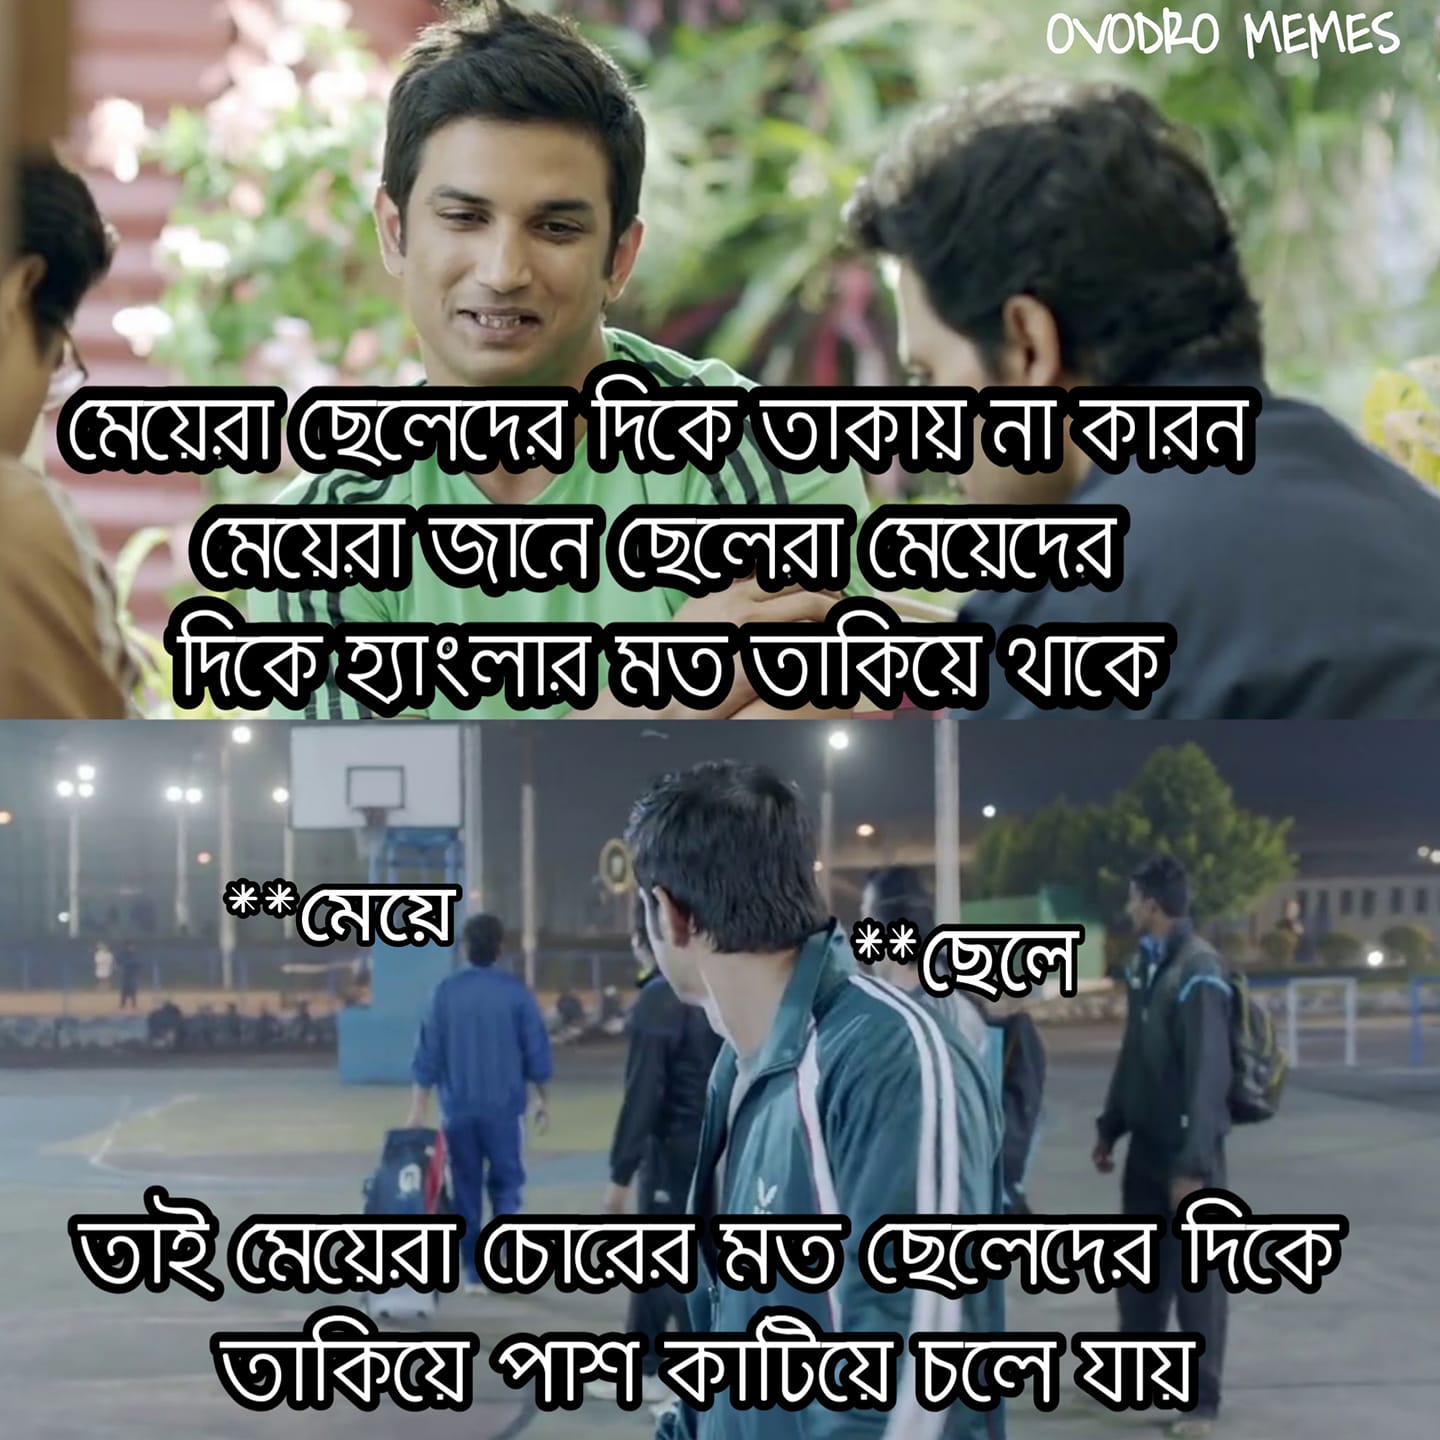
Caption: মেয়েরা ছেলেদের দিকে তাকায় না কারন মেয়েরা জানে ছেলেরা মেয়েদের দিকে হ্যাংলার মত তাকিয়ে থাকে    **মেয়ে    **ছেলে    তাই মেয়েরা চোরের মত ছেলেদের দিকে তাকিয়ে পাশ কাটিয়ে চলে যায়
Label: non-hate